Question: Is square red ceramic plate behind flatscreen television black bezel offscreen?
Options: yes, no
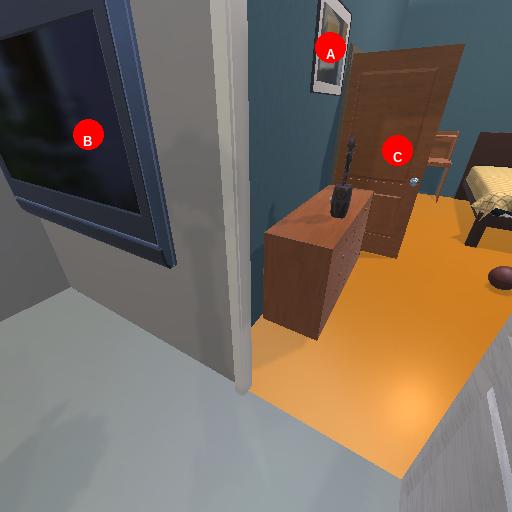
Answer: yes